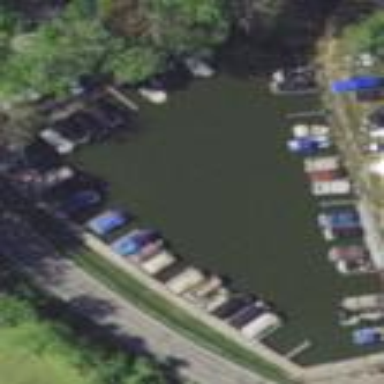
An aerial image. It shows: Dock situated on waterway.